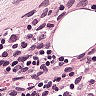
Metastatic tissue present: no